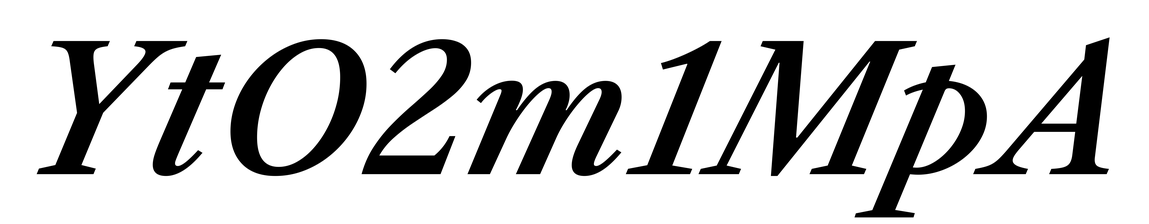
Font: LibreCaslonText-Italic_SemiBold_Italic